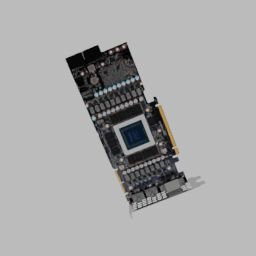
Label: electronics